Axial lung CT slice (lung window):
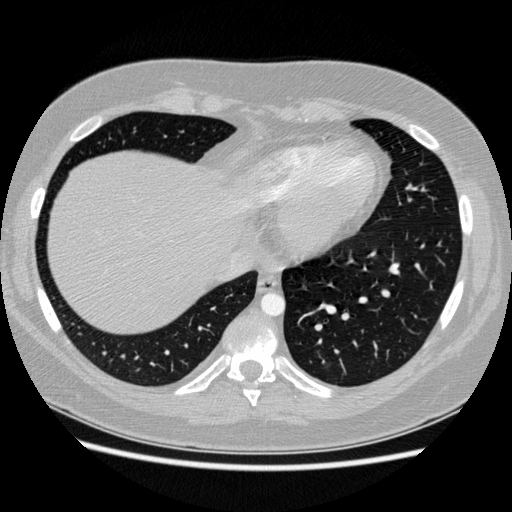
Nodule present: no